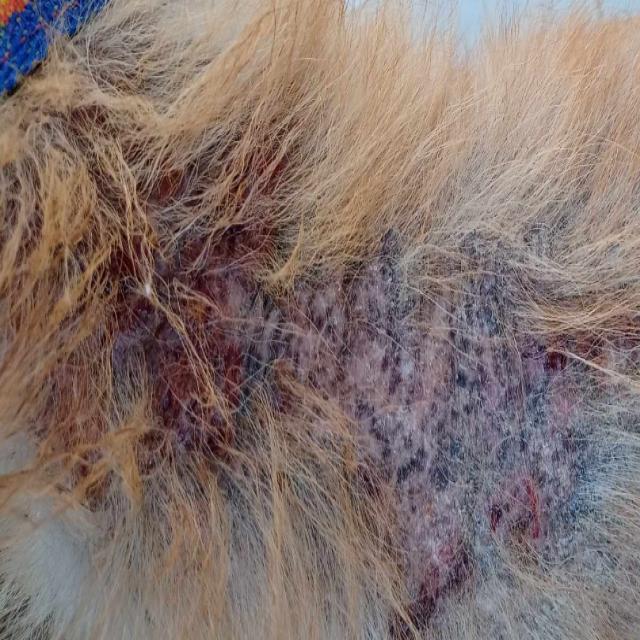
Canine demodicosis (Demodex mange) — caused by Demodex canis mites. Presents with alopecia, follicular papules, pustules, and comedones. Often localized on face and forelimbs.